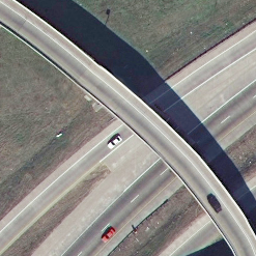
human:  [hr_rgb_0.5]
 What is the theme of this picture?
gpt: overpass

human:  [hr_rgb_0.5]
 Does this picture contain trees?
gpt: yes

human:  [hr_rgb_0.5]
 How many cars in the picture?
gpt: three

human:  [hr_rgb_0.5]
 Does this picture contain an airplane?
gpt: no

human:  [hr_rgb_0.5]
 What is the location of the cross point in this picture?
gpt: lower right